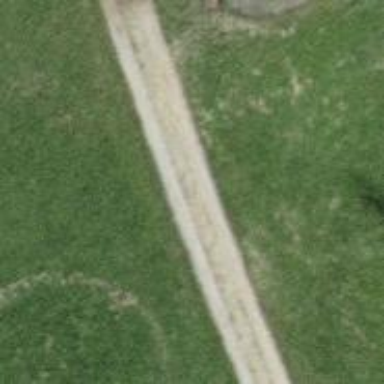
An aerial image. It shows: Track with grade 3 surface.